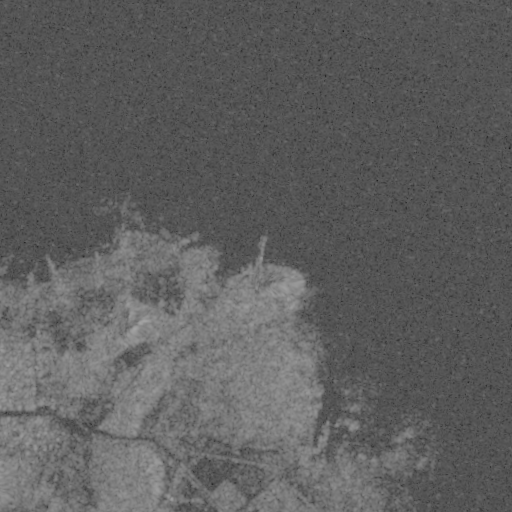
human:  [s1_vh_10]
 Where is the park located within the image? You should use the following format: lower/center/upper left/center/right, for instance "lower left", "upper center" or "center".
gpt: The park is located in the lower left of the image.
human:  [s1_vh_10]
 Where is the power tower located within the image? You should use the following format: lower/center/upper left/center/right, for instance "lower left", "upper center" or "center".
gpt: The power tower is located in the lower left of the image.
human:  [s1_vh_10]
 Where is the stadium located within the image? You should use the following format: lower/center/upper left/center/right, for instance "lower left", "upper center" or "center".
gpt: The stadium is located in the lower left of the image.
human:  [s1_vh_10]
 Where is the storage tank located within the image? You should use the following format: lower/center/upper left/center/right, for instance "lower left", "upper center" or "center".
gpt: The storage tank is located in the lower left of the image.
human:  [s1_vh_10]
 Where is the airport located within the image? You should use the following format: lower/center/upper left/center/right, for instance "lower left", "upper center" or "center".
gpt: There is no airport in the image.

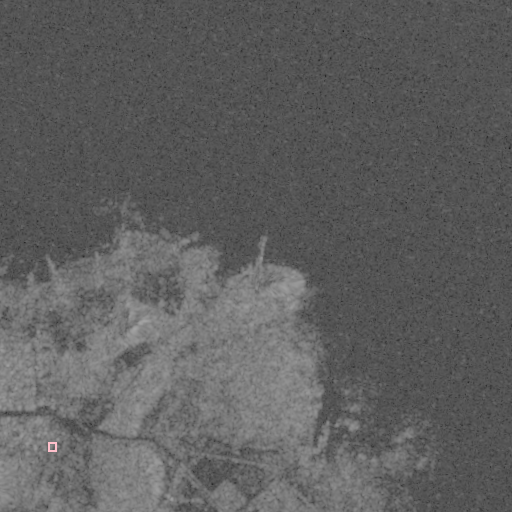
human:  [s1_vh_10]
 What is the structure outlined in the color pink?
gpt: The structure outlined in pink is a park.
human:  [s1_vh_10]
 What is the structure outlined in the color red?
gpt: There is no red outline.